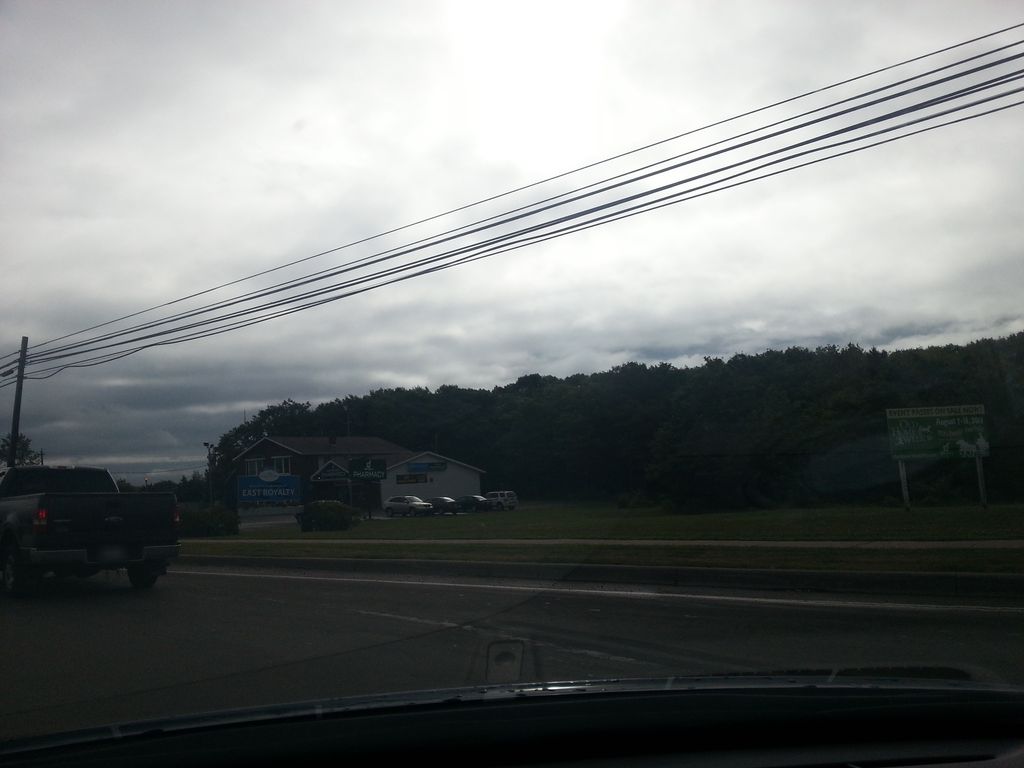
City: charlottetown